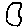
Label: moon